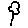
Label: tree